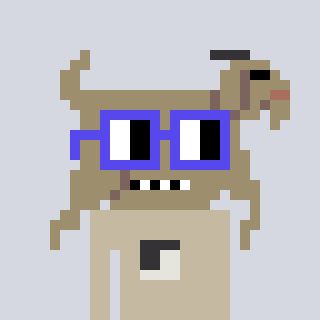
a pixel art character with square blue glasses, a goat-shaped head and a bege-colored body on a cool background